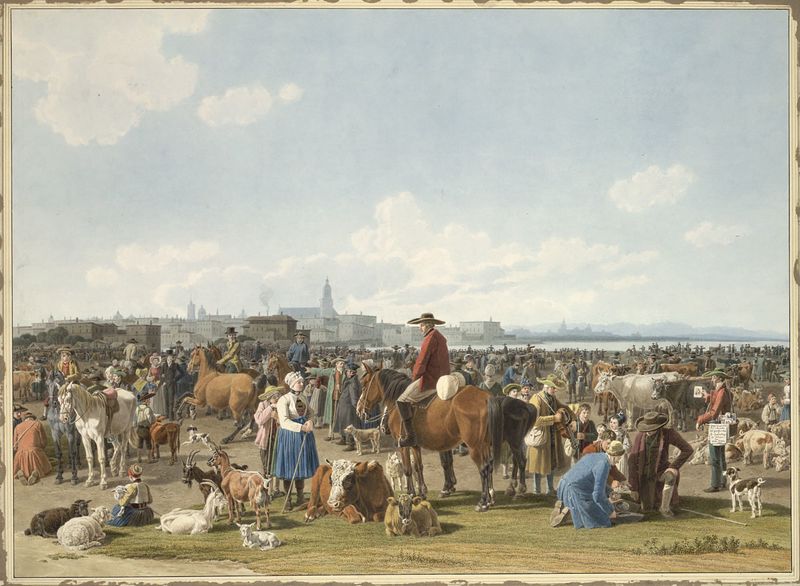
Titel: Viehmarkt bei Genua (?)
Künstler: Wilhelm Alexander Wolfgang von Kobell
Standort: Wien
Institution: Albertina, Wien
Schlagwörter: blau, gemälde, himmel, mann, meer, wasser, wolken, fluss, frauen, gelb, grün, menschen, see, stadt, ufer, braun, bunt, frau, hut, männer, weiss, dach, haus, hund, rot, tiere, wiese, rahmen, häuser, kühe, vieh, kirche, rauch, personen, bauern, pferd, pferde, reiter, stock, turm, farbig, ort, stab, kuh, markt, spitz, lamm, rinder, schaf, schwein, verkäufer, türme, druck, lithographie, schimmel, schafe, ochse, schaaf, ziege, ziegen, geiss, viehmarkt, geissbock, msnchen, himmel#, reitre